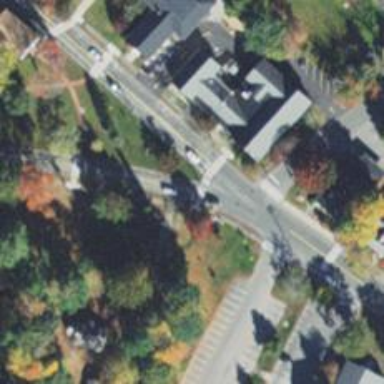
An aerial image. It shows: Stop road.